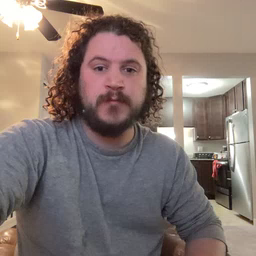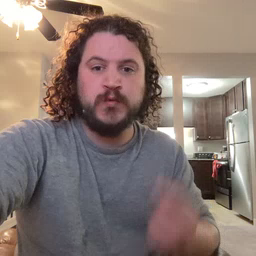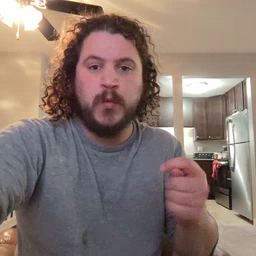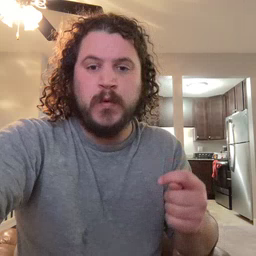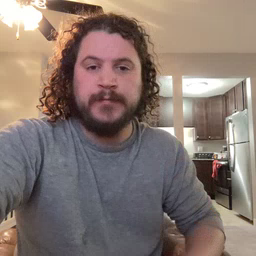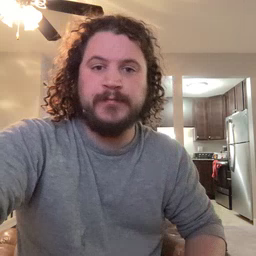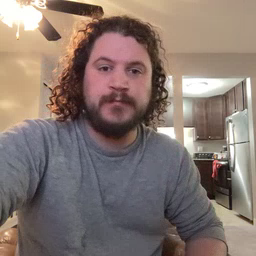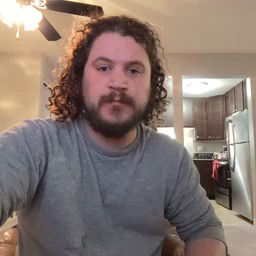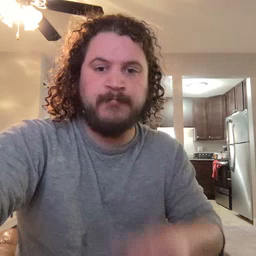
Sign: toy